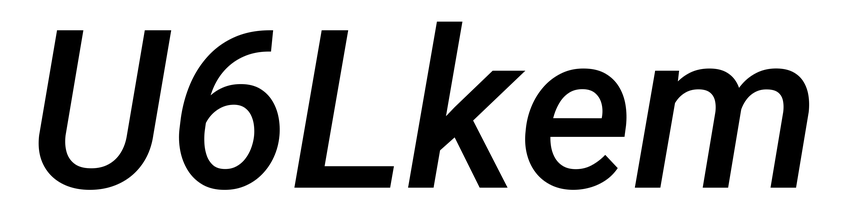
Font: Roboto-Italic_Medium_Italic